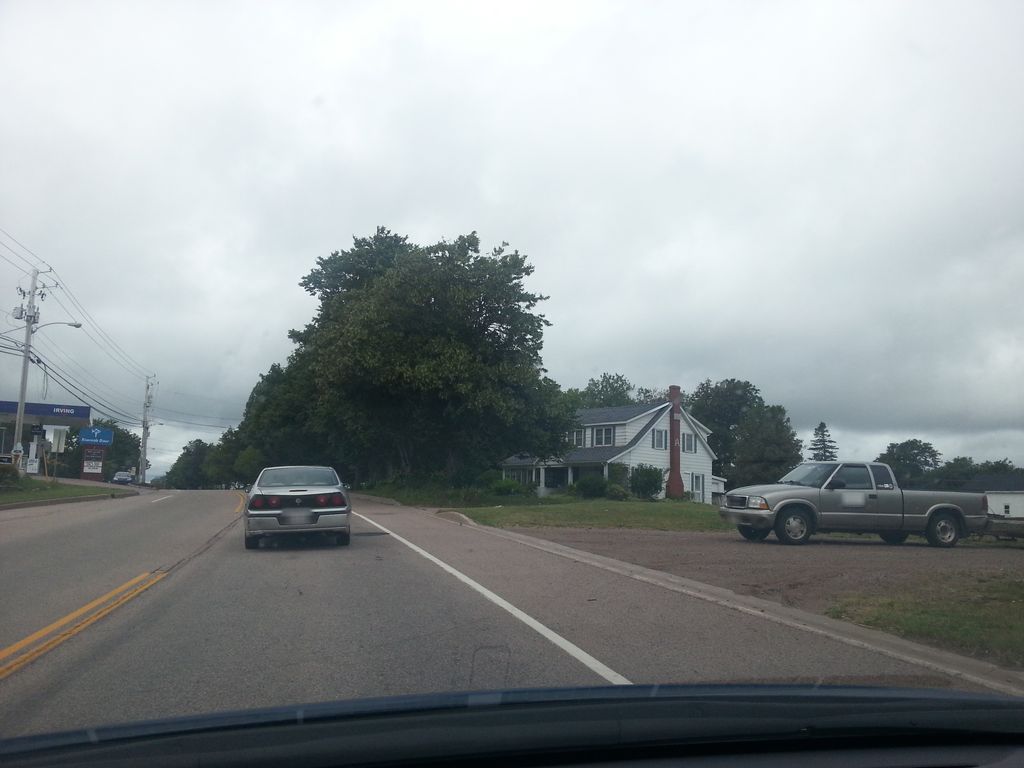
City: charlottetown